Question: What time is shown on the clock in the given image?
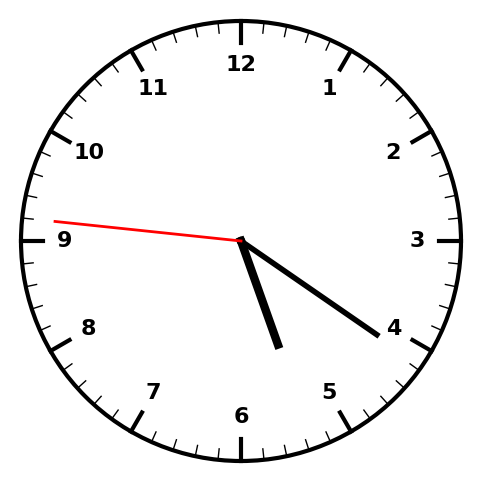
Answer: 05:20:46